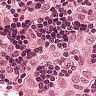
Metastatic tissue present: yes